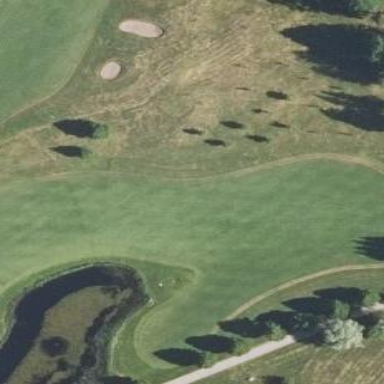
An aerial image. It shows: Grassy area designated as golf fairway.